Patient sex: M
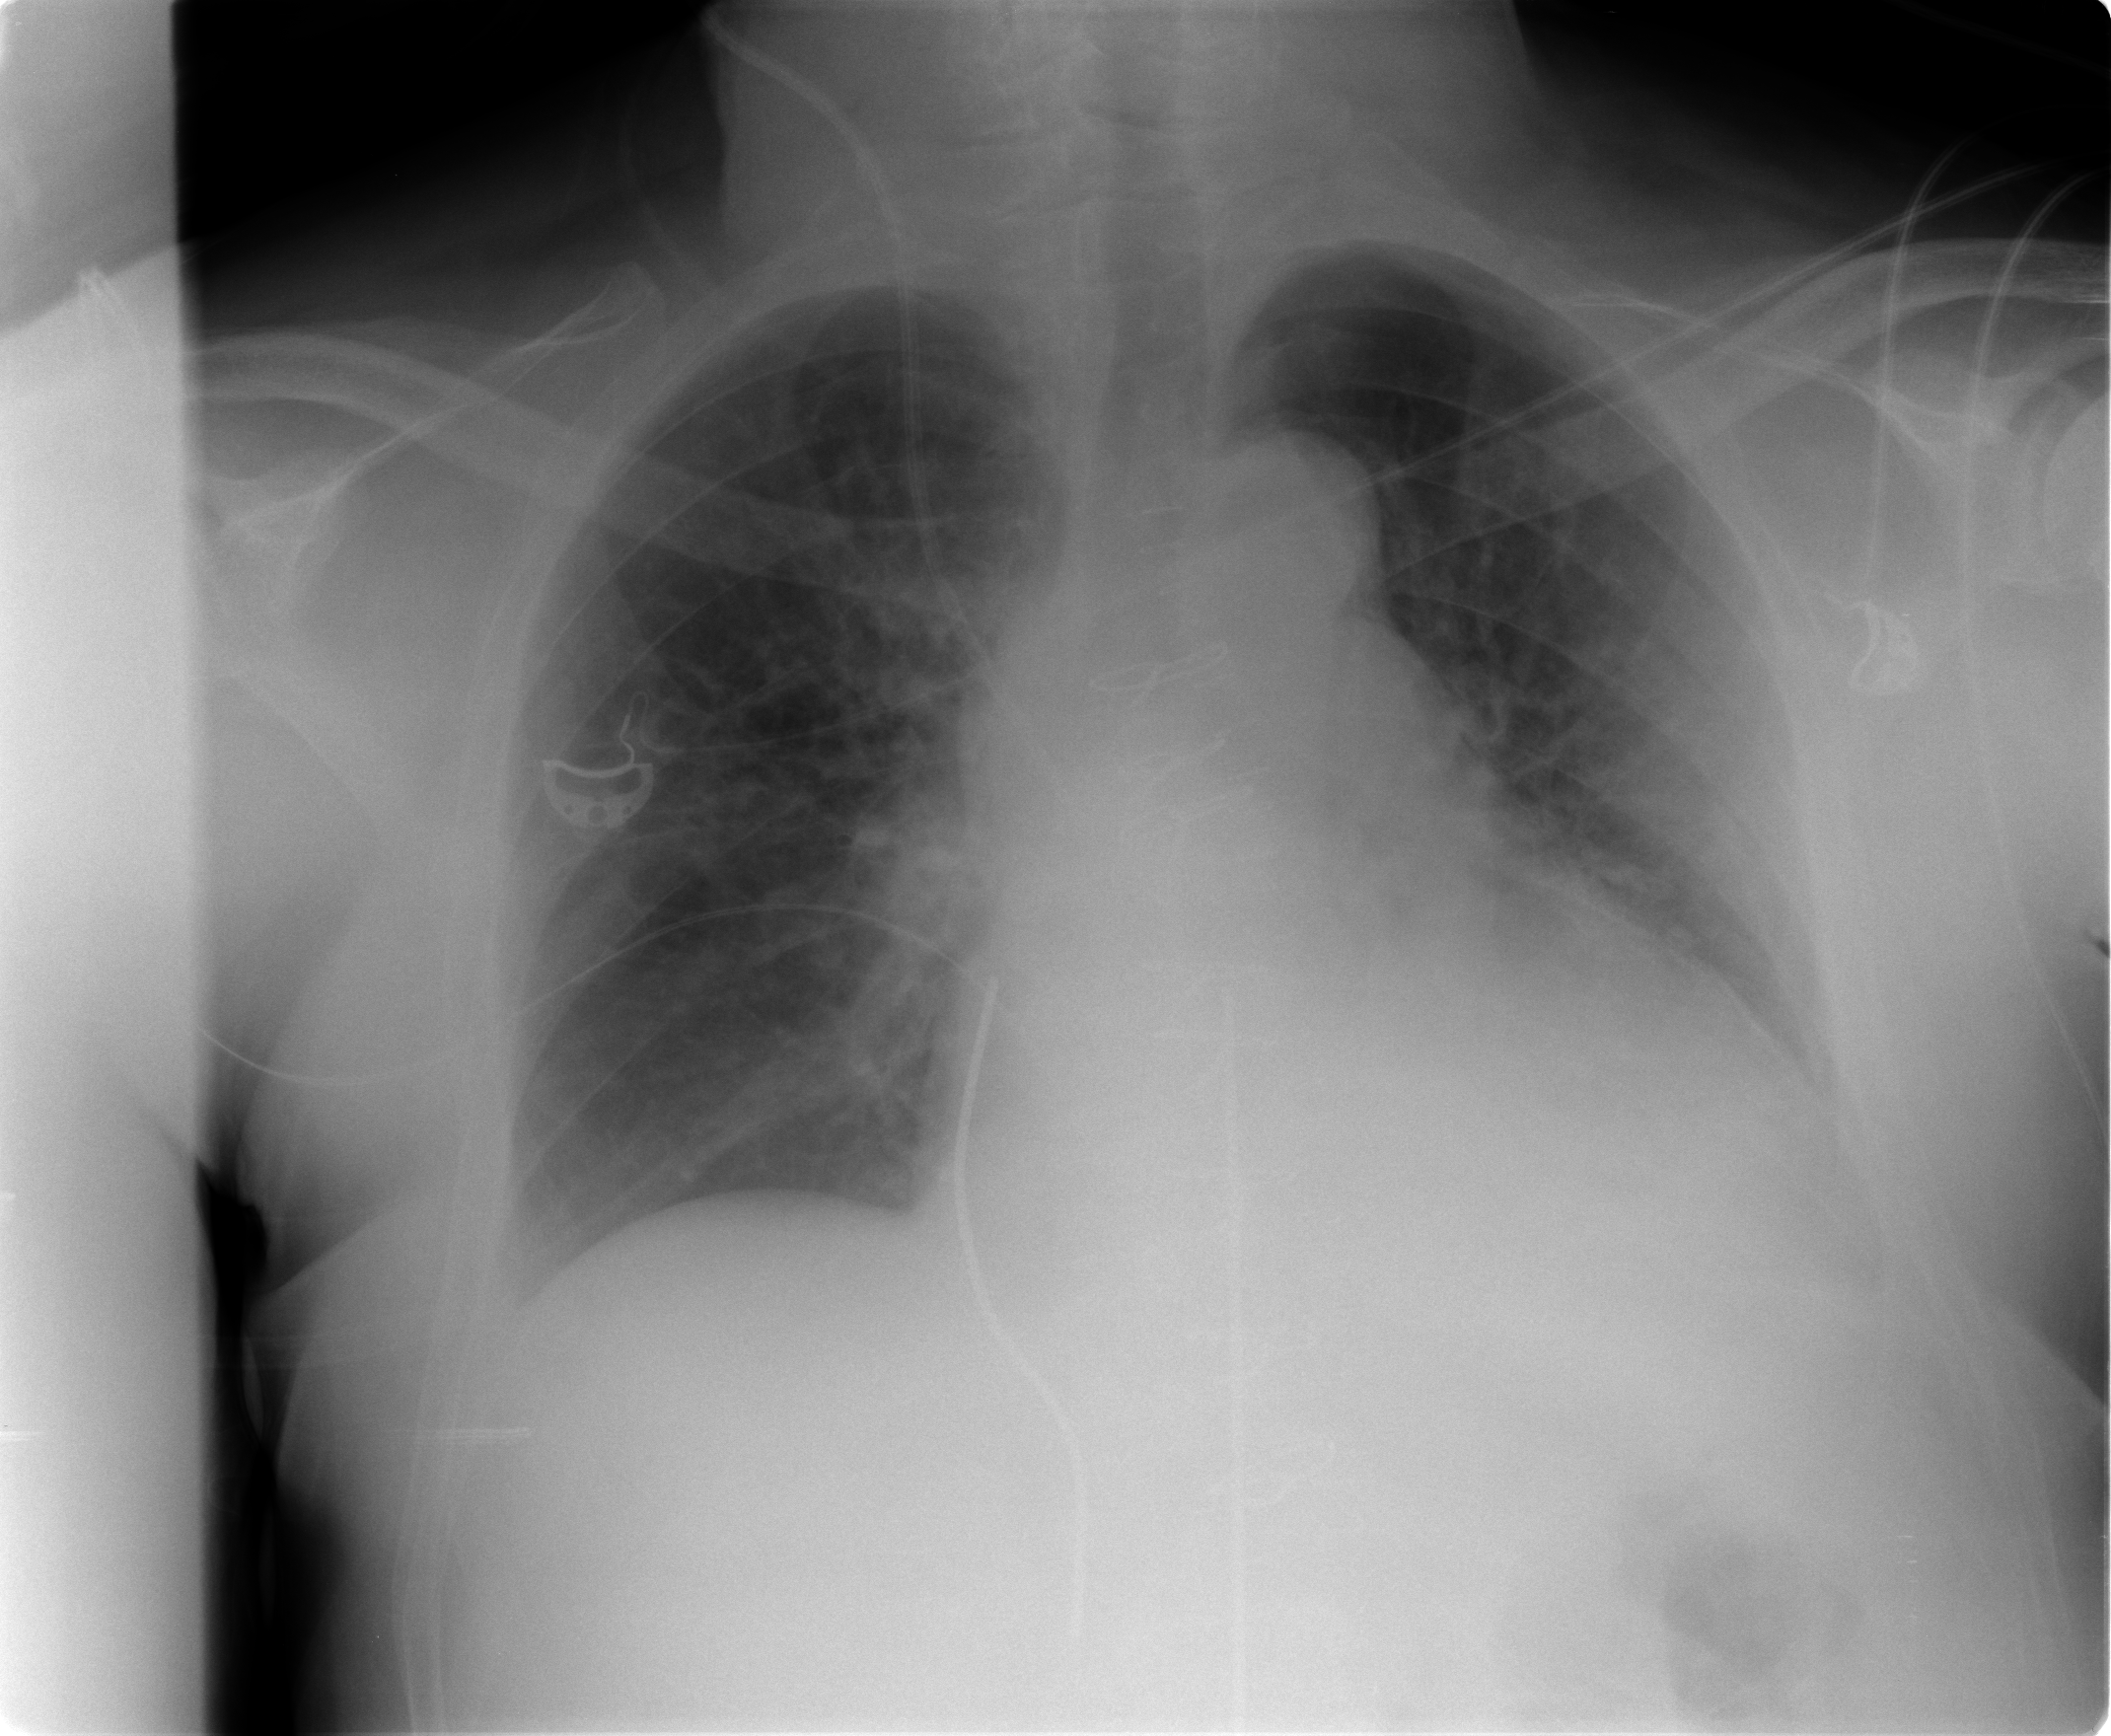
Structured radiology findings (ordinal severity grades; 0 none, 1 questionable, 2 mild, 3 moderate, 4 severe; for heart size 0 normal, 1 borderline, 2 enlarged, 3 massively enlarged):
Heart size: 1
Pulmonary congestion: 2
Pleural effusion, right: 0
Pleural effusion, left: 2
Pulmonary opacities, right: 0
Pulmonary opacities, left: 0
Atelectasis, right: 0
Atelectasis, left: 2